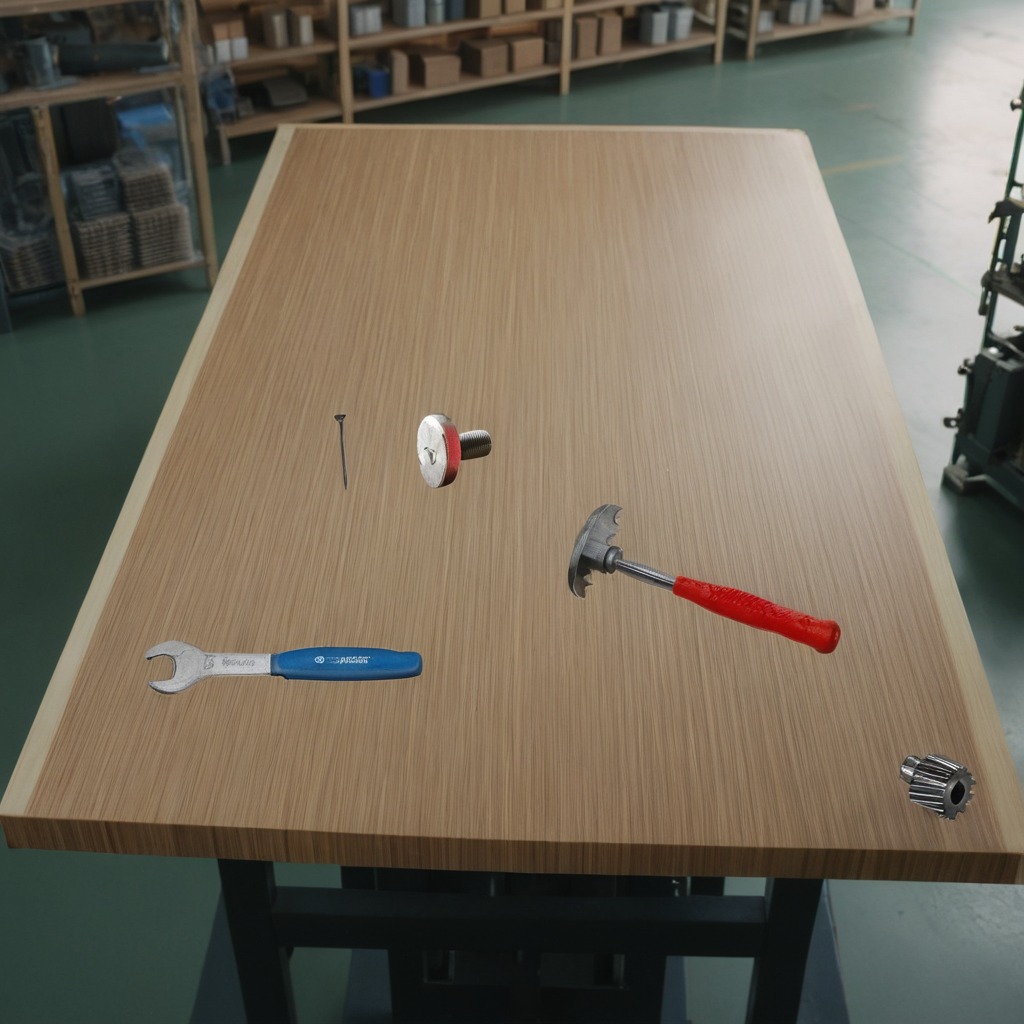
A steel gear with teeth, a hammer, an iron nail, a metal machine screw, and a wrench are lying on a workbench inside a coastal fishing gear workshop.